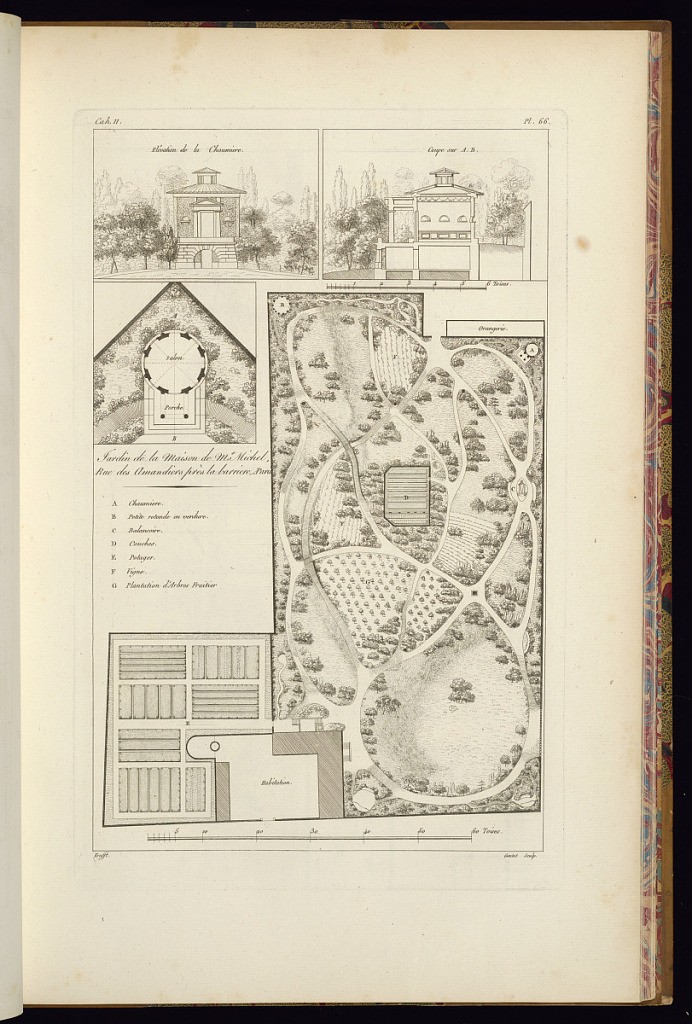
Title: Jardin de la Maison de Mr. Michel Rue des Amandiers près la barriere, AParis
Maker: Jean-Charles Krafft, French, 1764 - 1833
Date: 1812
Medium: Etching and engraving on paper
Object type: Print
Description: An architectural print with designs for a house and gardens with an exterior elevation, sectional view, floorplan, and general plan of the grounds. There is a legend describing the details in the lower left. The plate is titled, numbered, and signed.